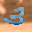
Label: 3